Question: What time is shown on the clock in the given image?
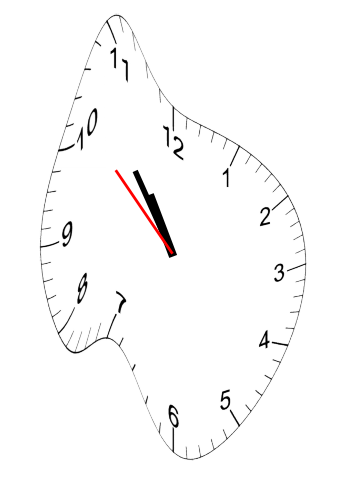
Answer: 10:53:52